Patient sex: F
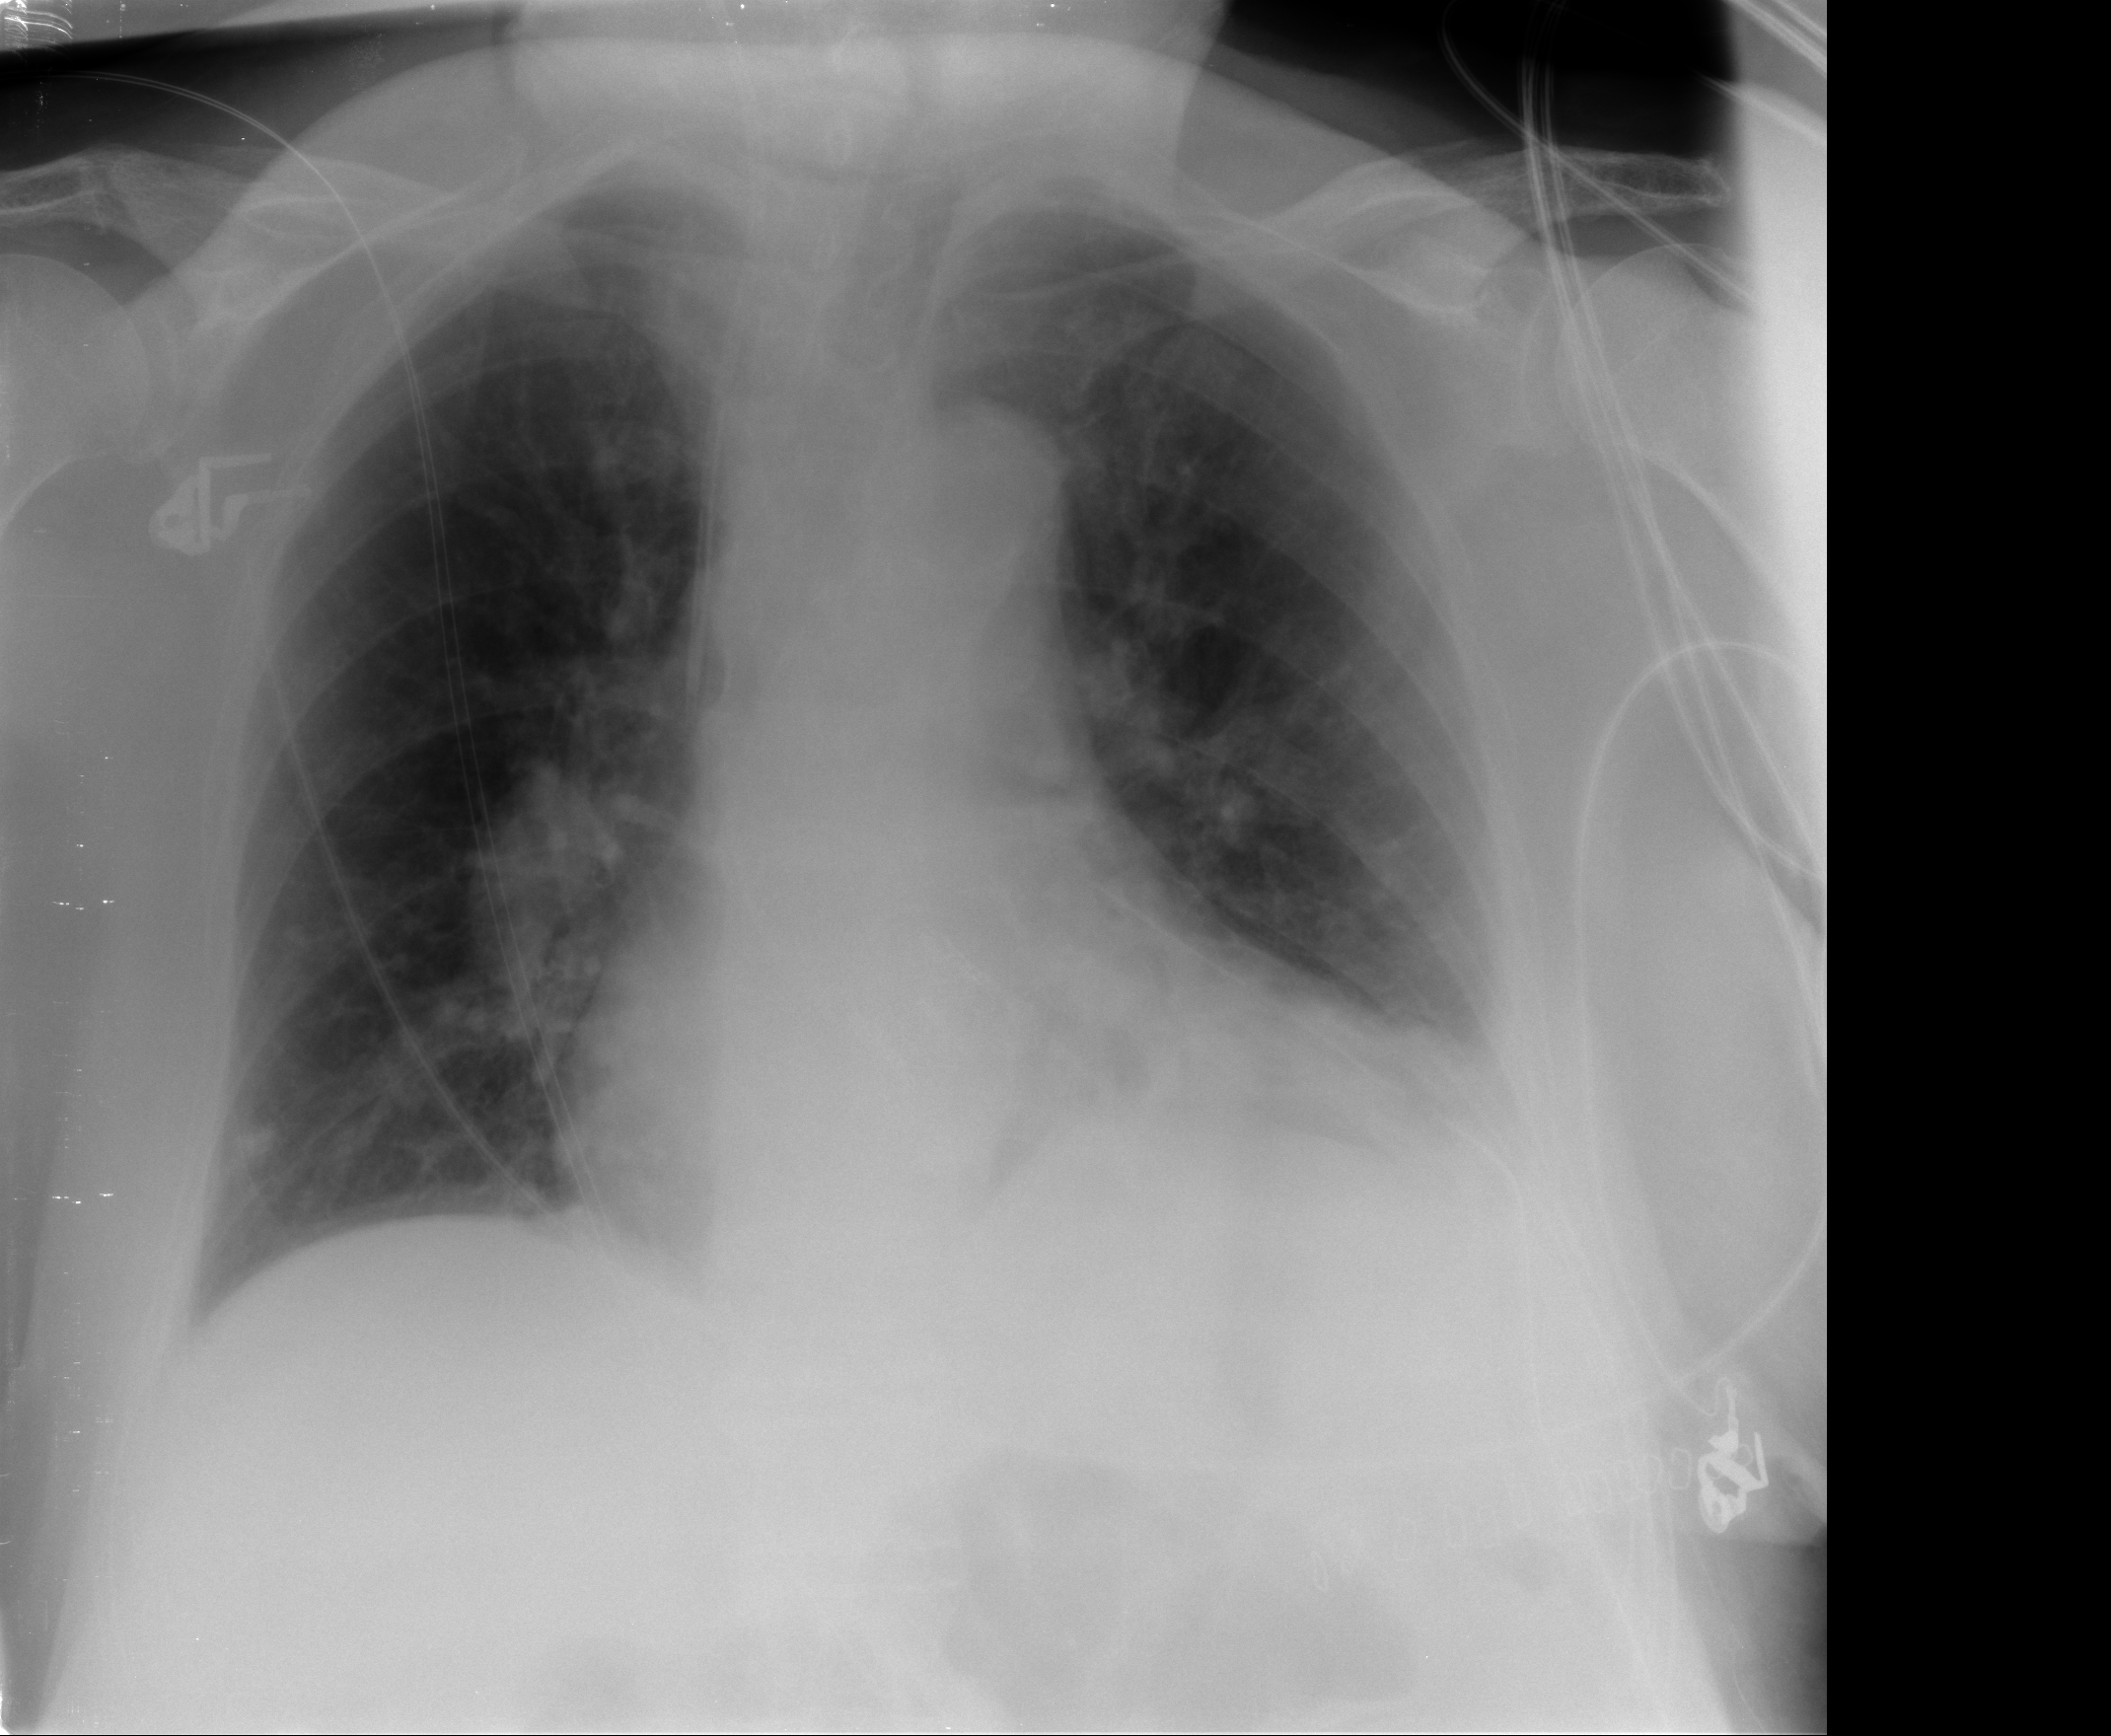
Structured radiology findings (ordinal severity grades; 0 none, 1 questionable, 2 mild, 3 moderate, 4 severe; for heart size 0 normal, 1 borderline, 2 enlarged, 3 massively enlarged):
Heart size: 2
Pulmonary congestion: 0
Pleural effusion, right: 0
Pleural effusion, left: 1
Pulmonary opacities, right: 0
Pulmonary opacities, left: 0
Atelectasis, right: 0
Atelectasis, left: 2